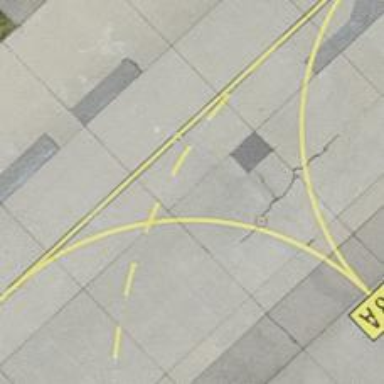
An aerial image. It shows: Image of taxiway at airport.